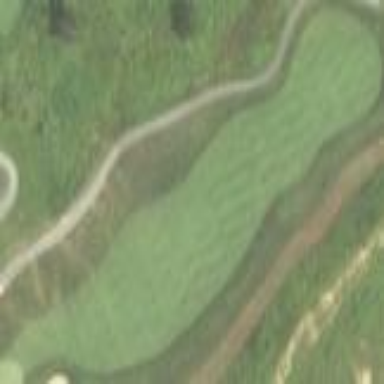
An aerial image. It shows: Grassy area designated as golf fairway.